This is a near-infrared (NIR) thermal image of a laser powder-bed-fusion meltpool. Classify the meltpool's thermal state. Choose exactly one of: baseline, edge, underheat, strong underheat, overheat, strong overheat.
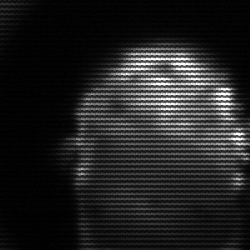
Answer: baseline